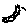
Label: sun